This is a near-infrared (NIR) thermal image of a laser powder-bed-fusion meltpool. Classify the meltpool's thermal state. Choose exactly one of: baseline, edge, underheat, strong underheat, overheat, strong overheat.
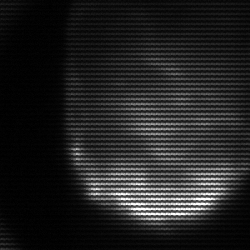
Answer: edge